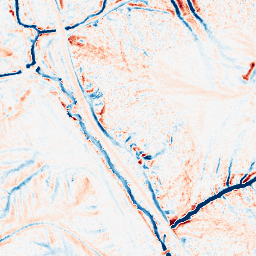
Category: edge_preserving
Decomposition family: median
Decomposition parameters: size: 11
Upsampling method: bspline
Upsampling parameters: scale: 4
Upsampling scale: 4